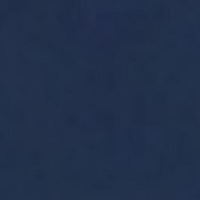
EUNIS habitat code: 14
Species observed at this site:
Motacilla alba